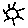
Label: sun